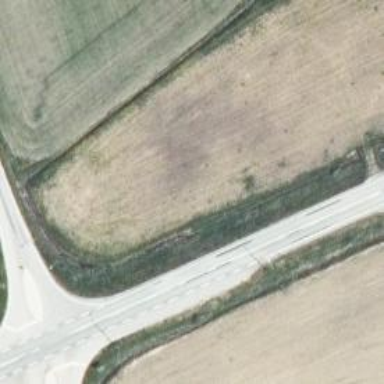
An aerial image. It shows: Asphalt trunk highway.